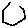
Label: hexagon